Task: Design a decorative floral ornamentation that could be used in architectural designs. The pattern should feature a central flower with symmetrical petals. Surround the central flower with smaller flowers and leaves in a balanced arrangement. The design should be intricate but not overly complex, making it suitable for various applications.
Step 374:
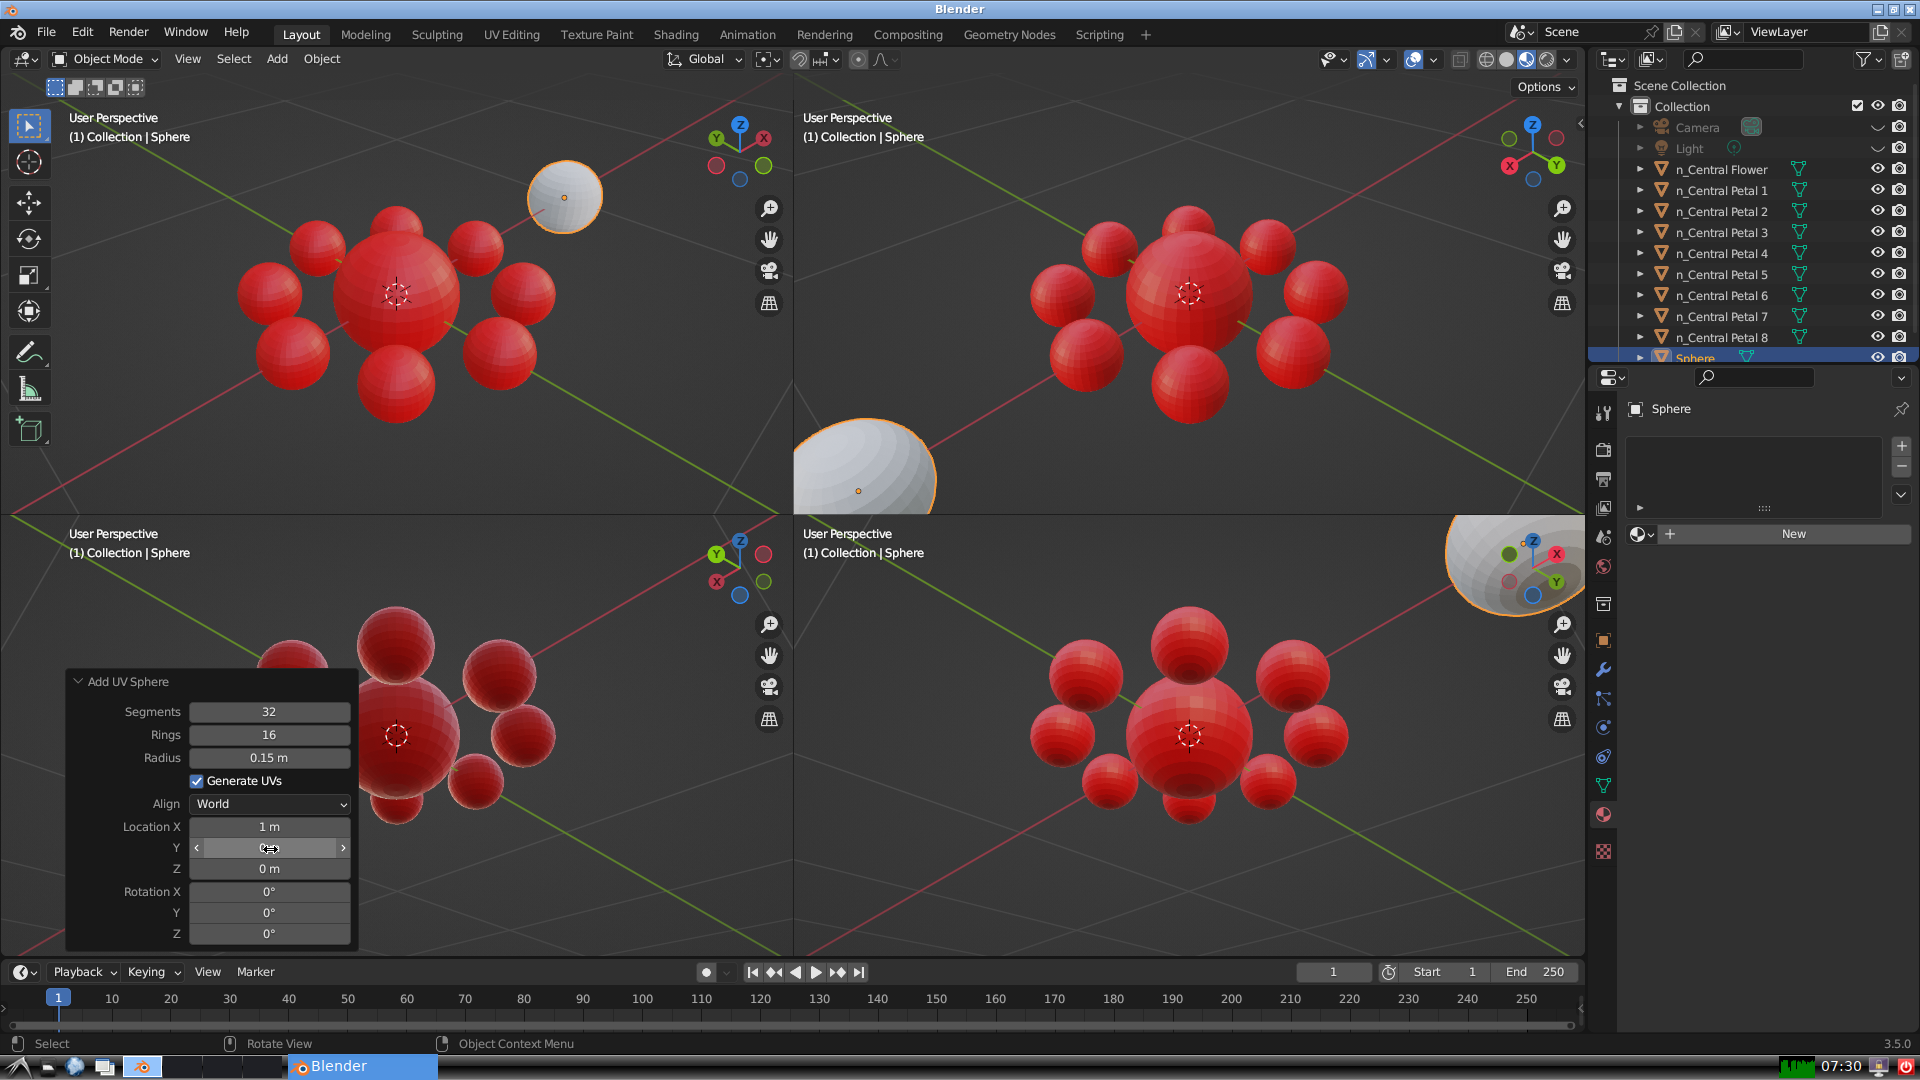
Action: {"mouse_move": [270, 867]}